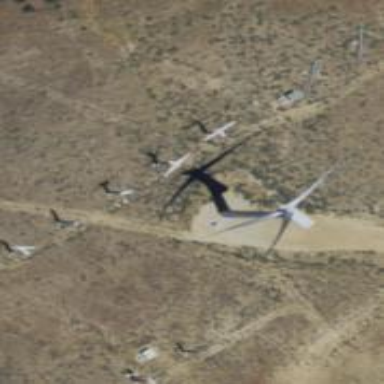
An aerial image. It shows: Wind power generator with wind turbines.